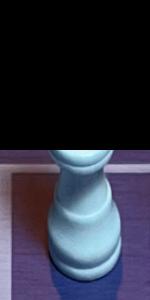
Label: King_White